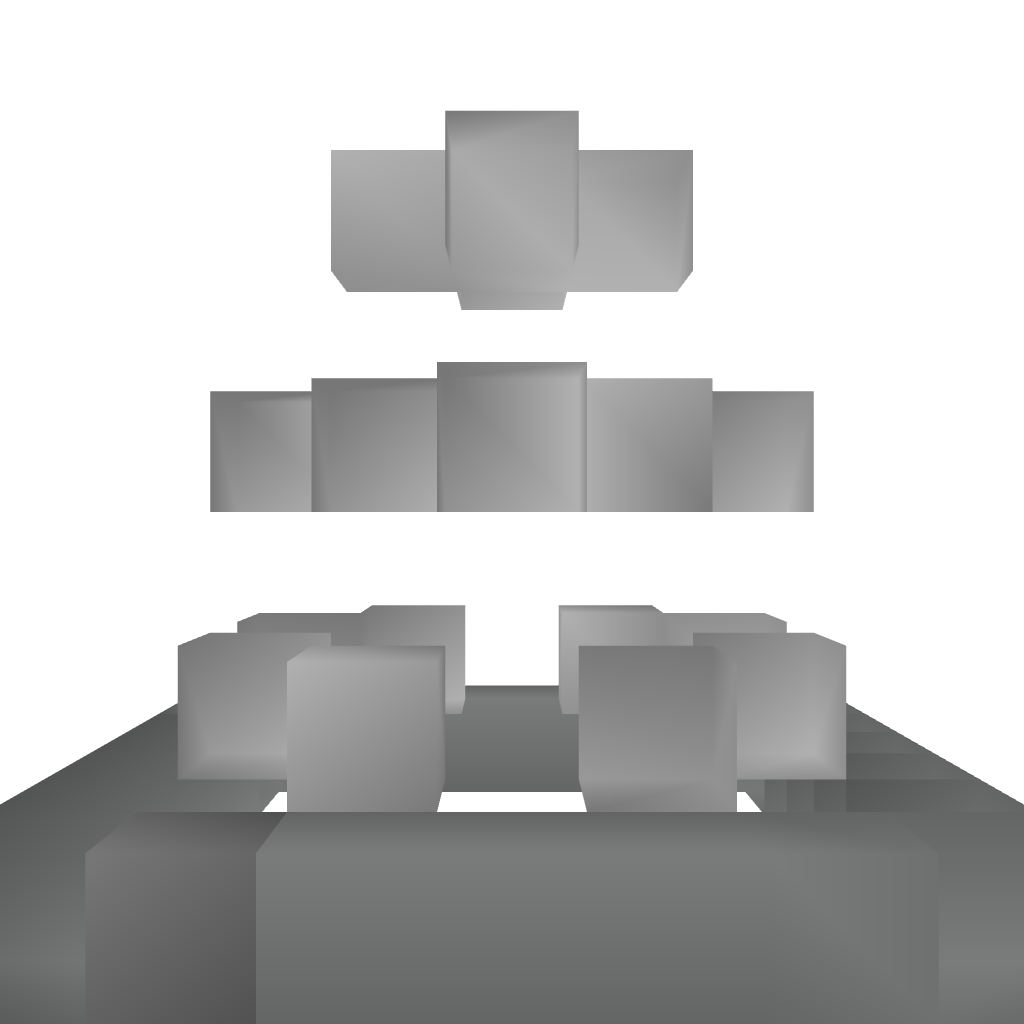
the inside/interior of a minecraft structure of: Quartz Fountain